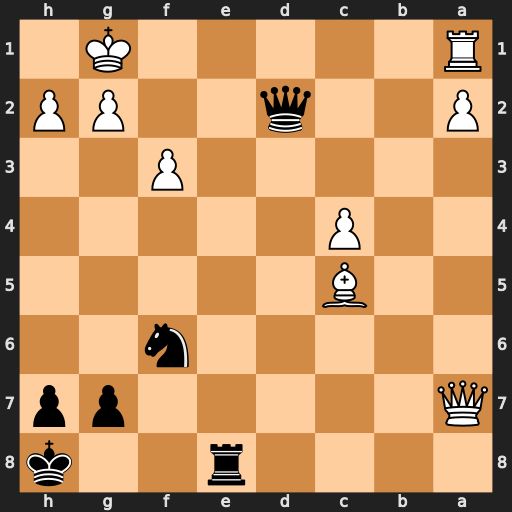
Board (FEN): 4r2k/Q5pp/5n2/2B5/2P5/5P2/P2q2PP/R5K1
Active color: b
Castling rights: -
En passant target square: -
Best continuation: Re1+ Rxe1 Qxe1#